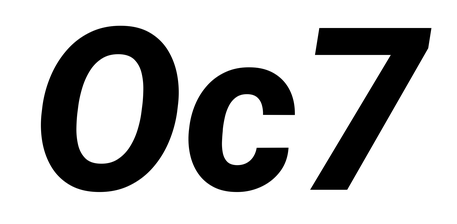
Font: Roboto-Italic_ExtraBold_Italic